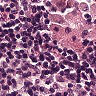
Metastatic tissue present: no